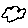
Label: cloud